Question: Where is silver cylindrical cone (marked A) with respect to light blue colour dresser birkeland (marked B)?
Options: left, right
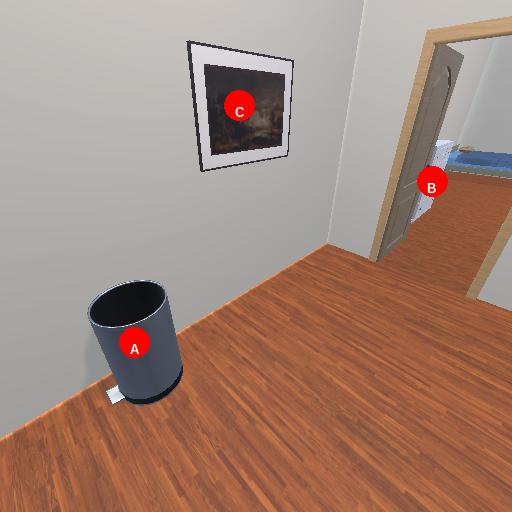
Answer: left